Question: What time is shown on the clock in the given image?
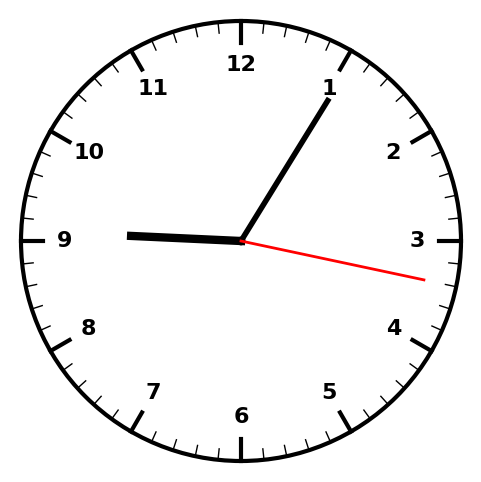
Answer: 09:05:17